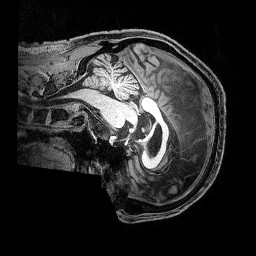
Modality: T1w
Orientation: sagittal
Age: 71
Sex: male
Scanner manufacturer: siemens
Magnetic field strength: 3 T
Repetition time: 2.5 s
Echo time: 0.00369 s